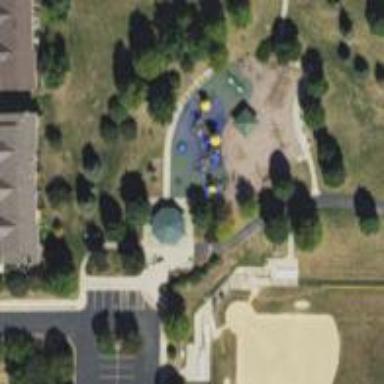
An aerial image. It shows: Playground with roundabout.